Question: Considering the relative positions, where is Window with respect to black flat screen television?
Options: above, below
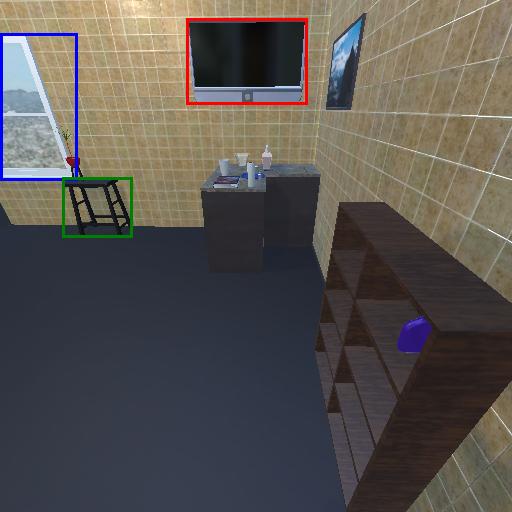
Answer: above